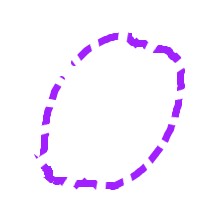
Shape: circle